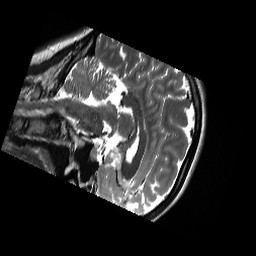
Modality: T2w
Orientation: sagittal
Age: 23
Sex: female
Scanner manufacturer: siemens
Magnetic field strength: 3 T
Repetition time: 13.52 s
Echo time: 0.088 s